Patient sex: M
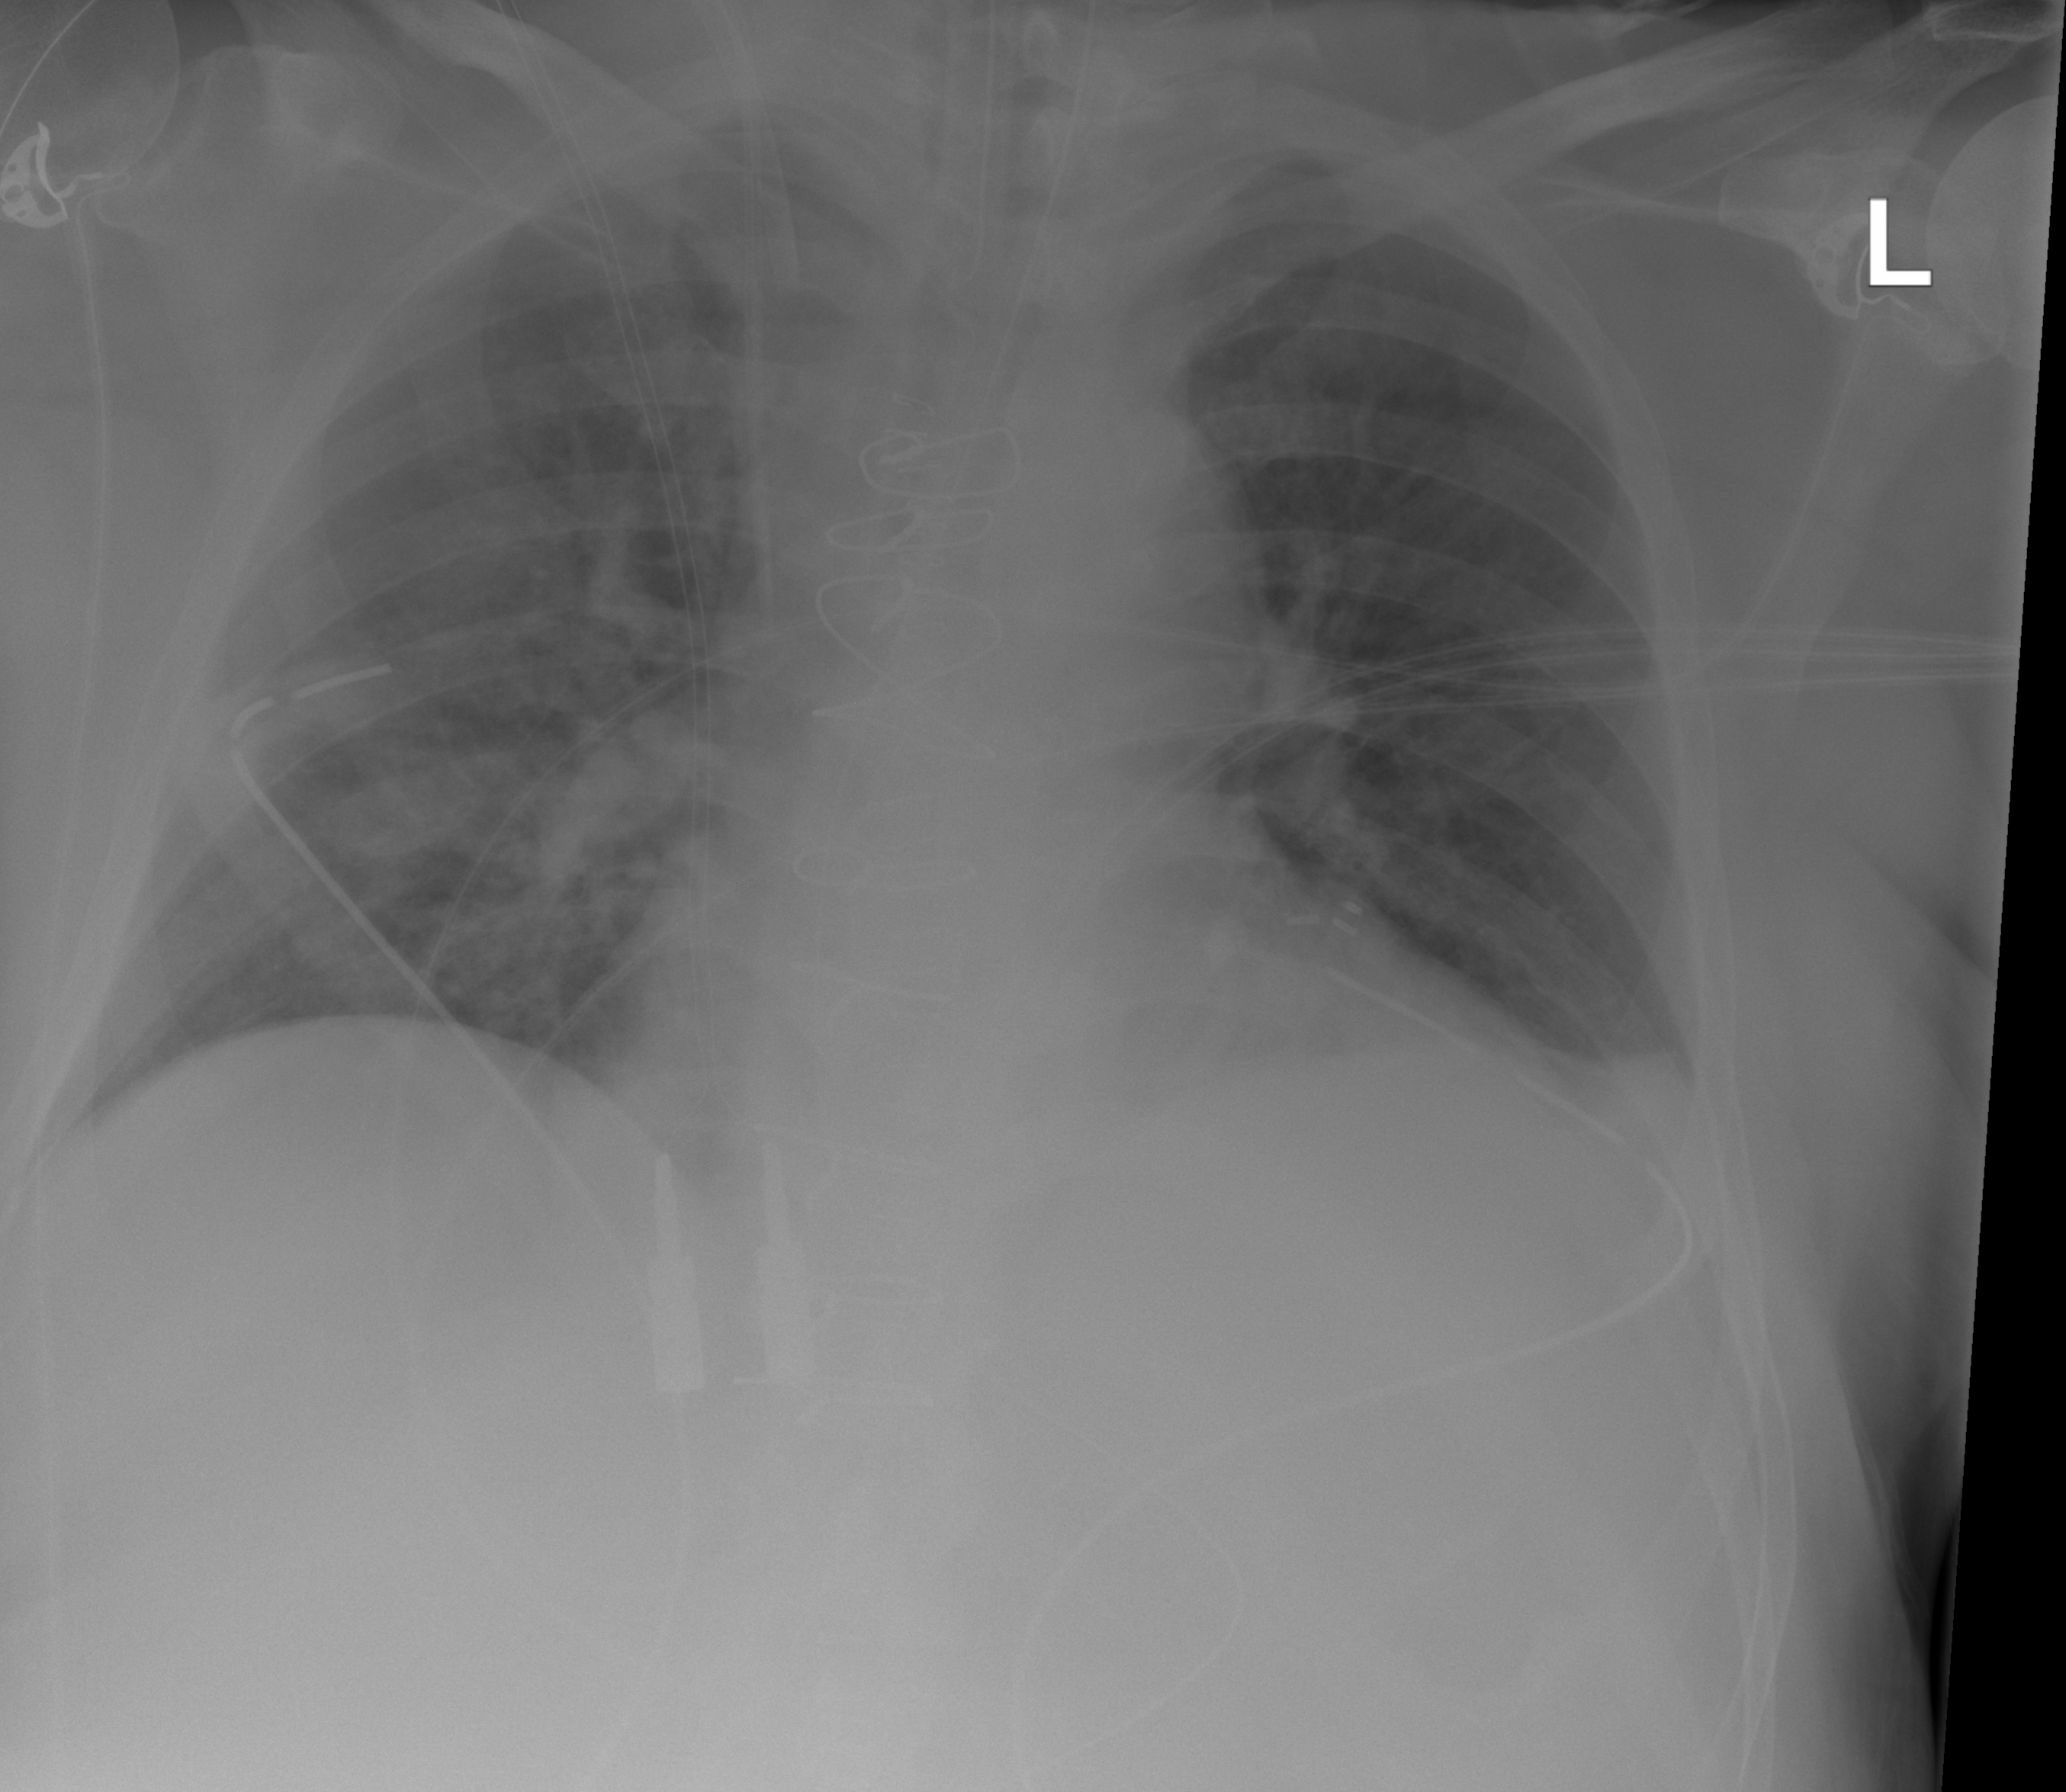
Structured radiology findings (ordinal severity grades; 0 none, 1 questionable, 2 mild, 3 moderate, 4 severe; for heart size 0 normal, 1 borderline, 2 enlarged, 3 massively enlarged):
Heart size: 2
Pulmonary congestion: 2
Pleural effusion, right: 0
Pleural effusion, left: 2
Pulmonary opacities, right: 3
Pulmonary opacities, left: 0
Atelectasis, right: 0
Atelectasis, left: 2